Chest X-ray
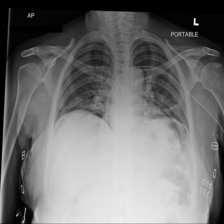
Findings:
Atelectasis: positive
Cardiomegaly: negative
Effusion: negative
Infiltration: negative
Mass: negative
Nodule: negative
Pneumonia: negative
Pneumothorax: negative
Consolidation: negative
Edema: negative
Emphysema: negative
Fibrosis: negative
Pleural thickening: negative
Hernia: negative